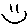
Label: smiley face